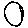
Label: circle